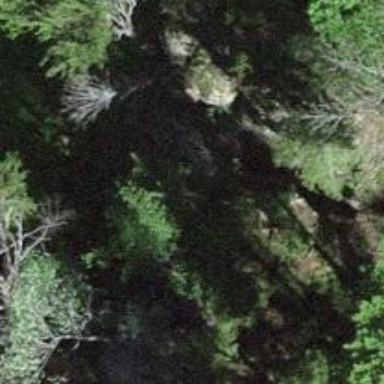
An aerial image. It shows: Cliff in nature.